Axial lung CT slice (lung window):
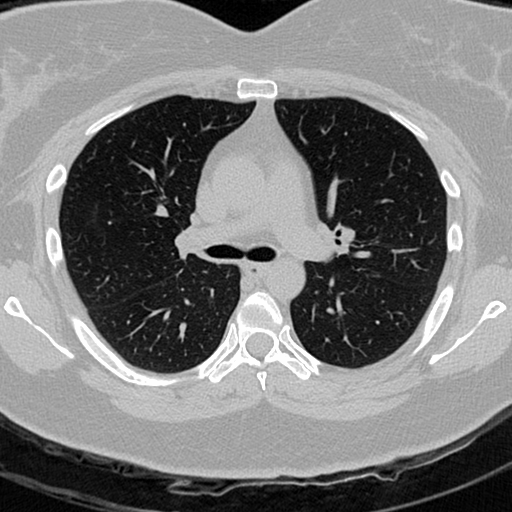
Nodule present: no